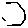
Label: hexagon